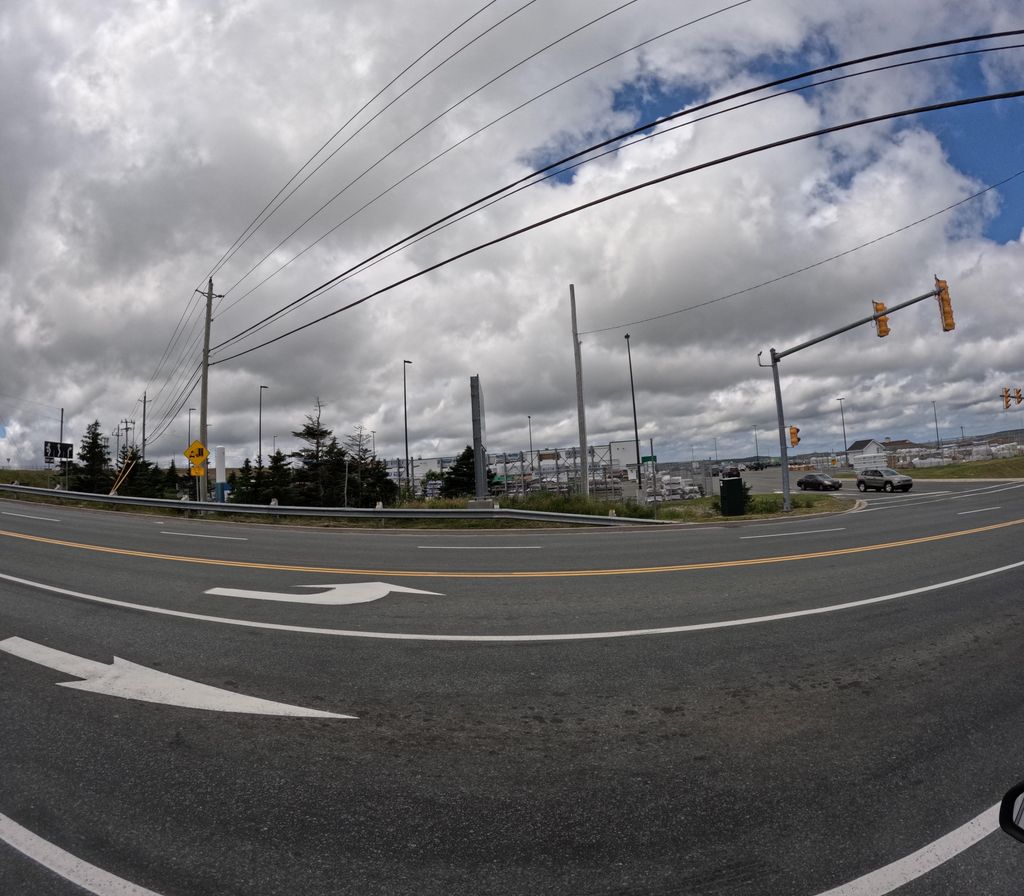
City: st_johns